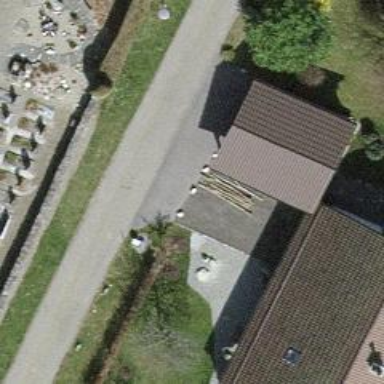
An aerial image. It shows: Driveway.